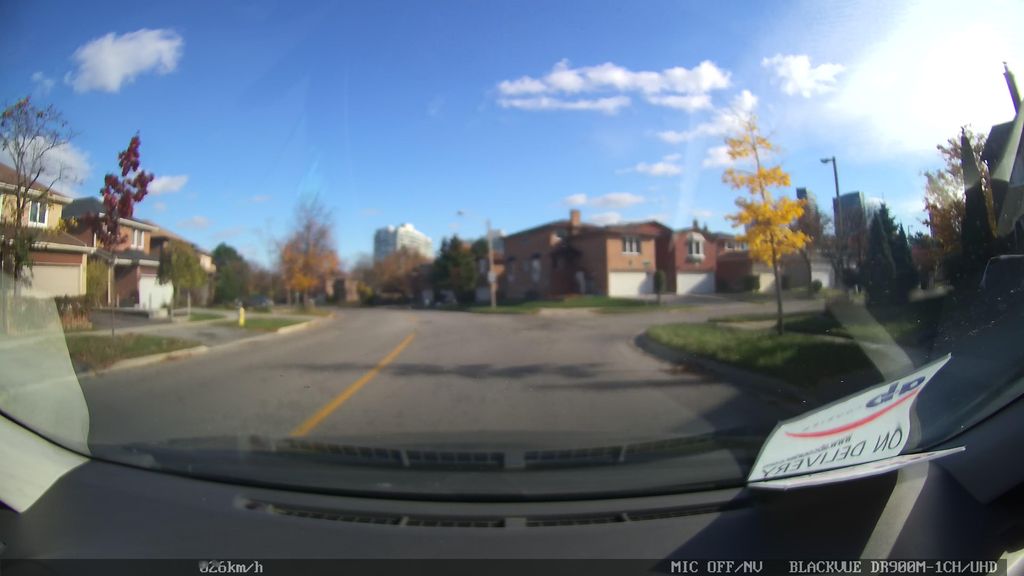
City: toronto